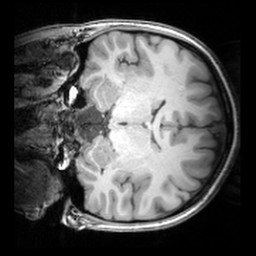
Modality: T1w
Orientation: coronal
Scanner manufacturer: siemens
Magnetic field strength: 3 T
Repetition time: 1.81 s
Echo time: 0.00345 s